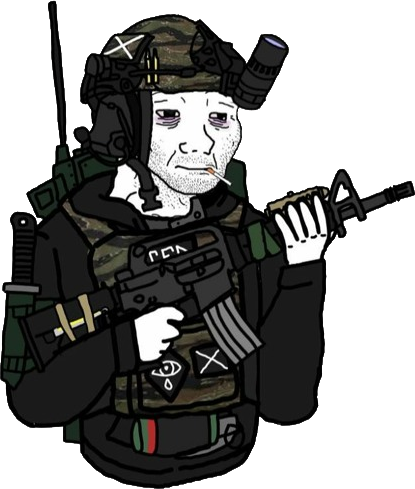
Label: 5_Doomer